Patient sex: F
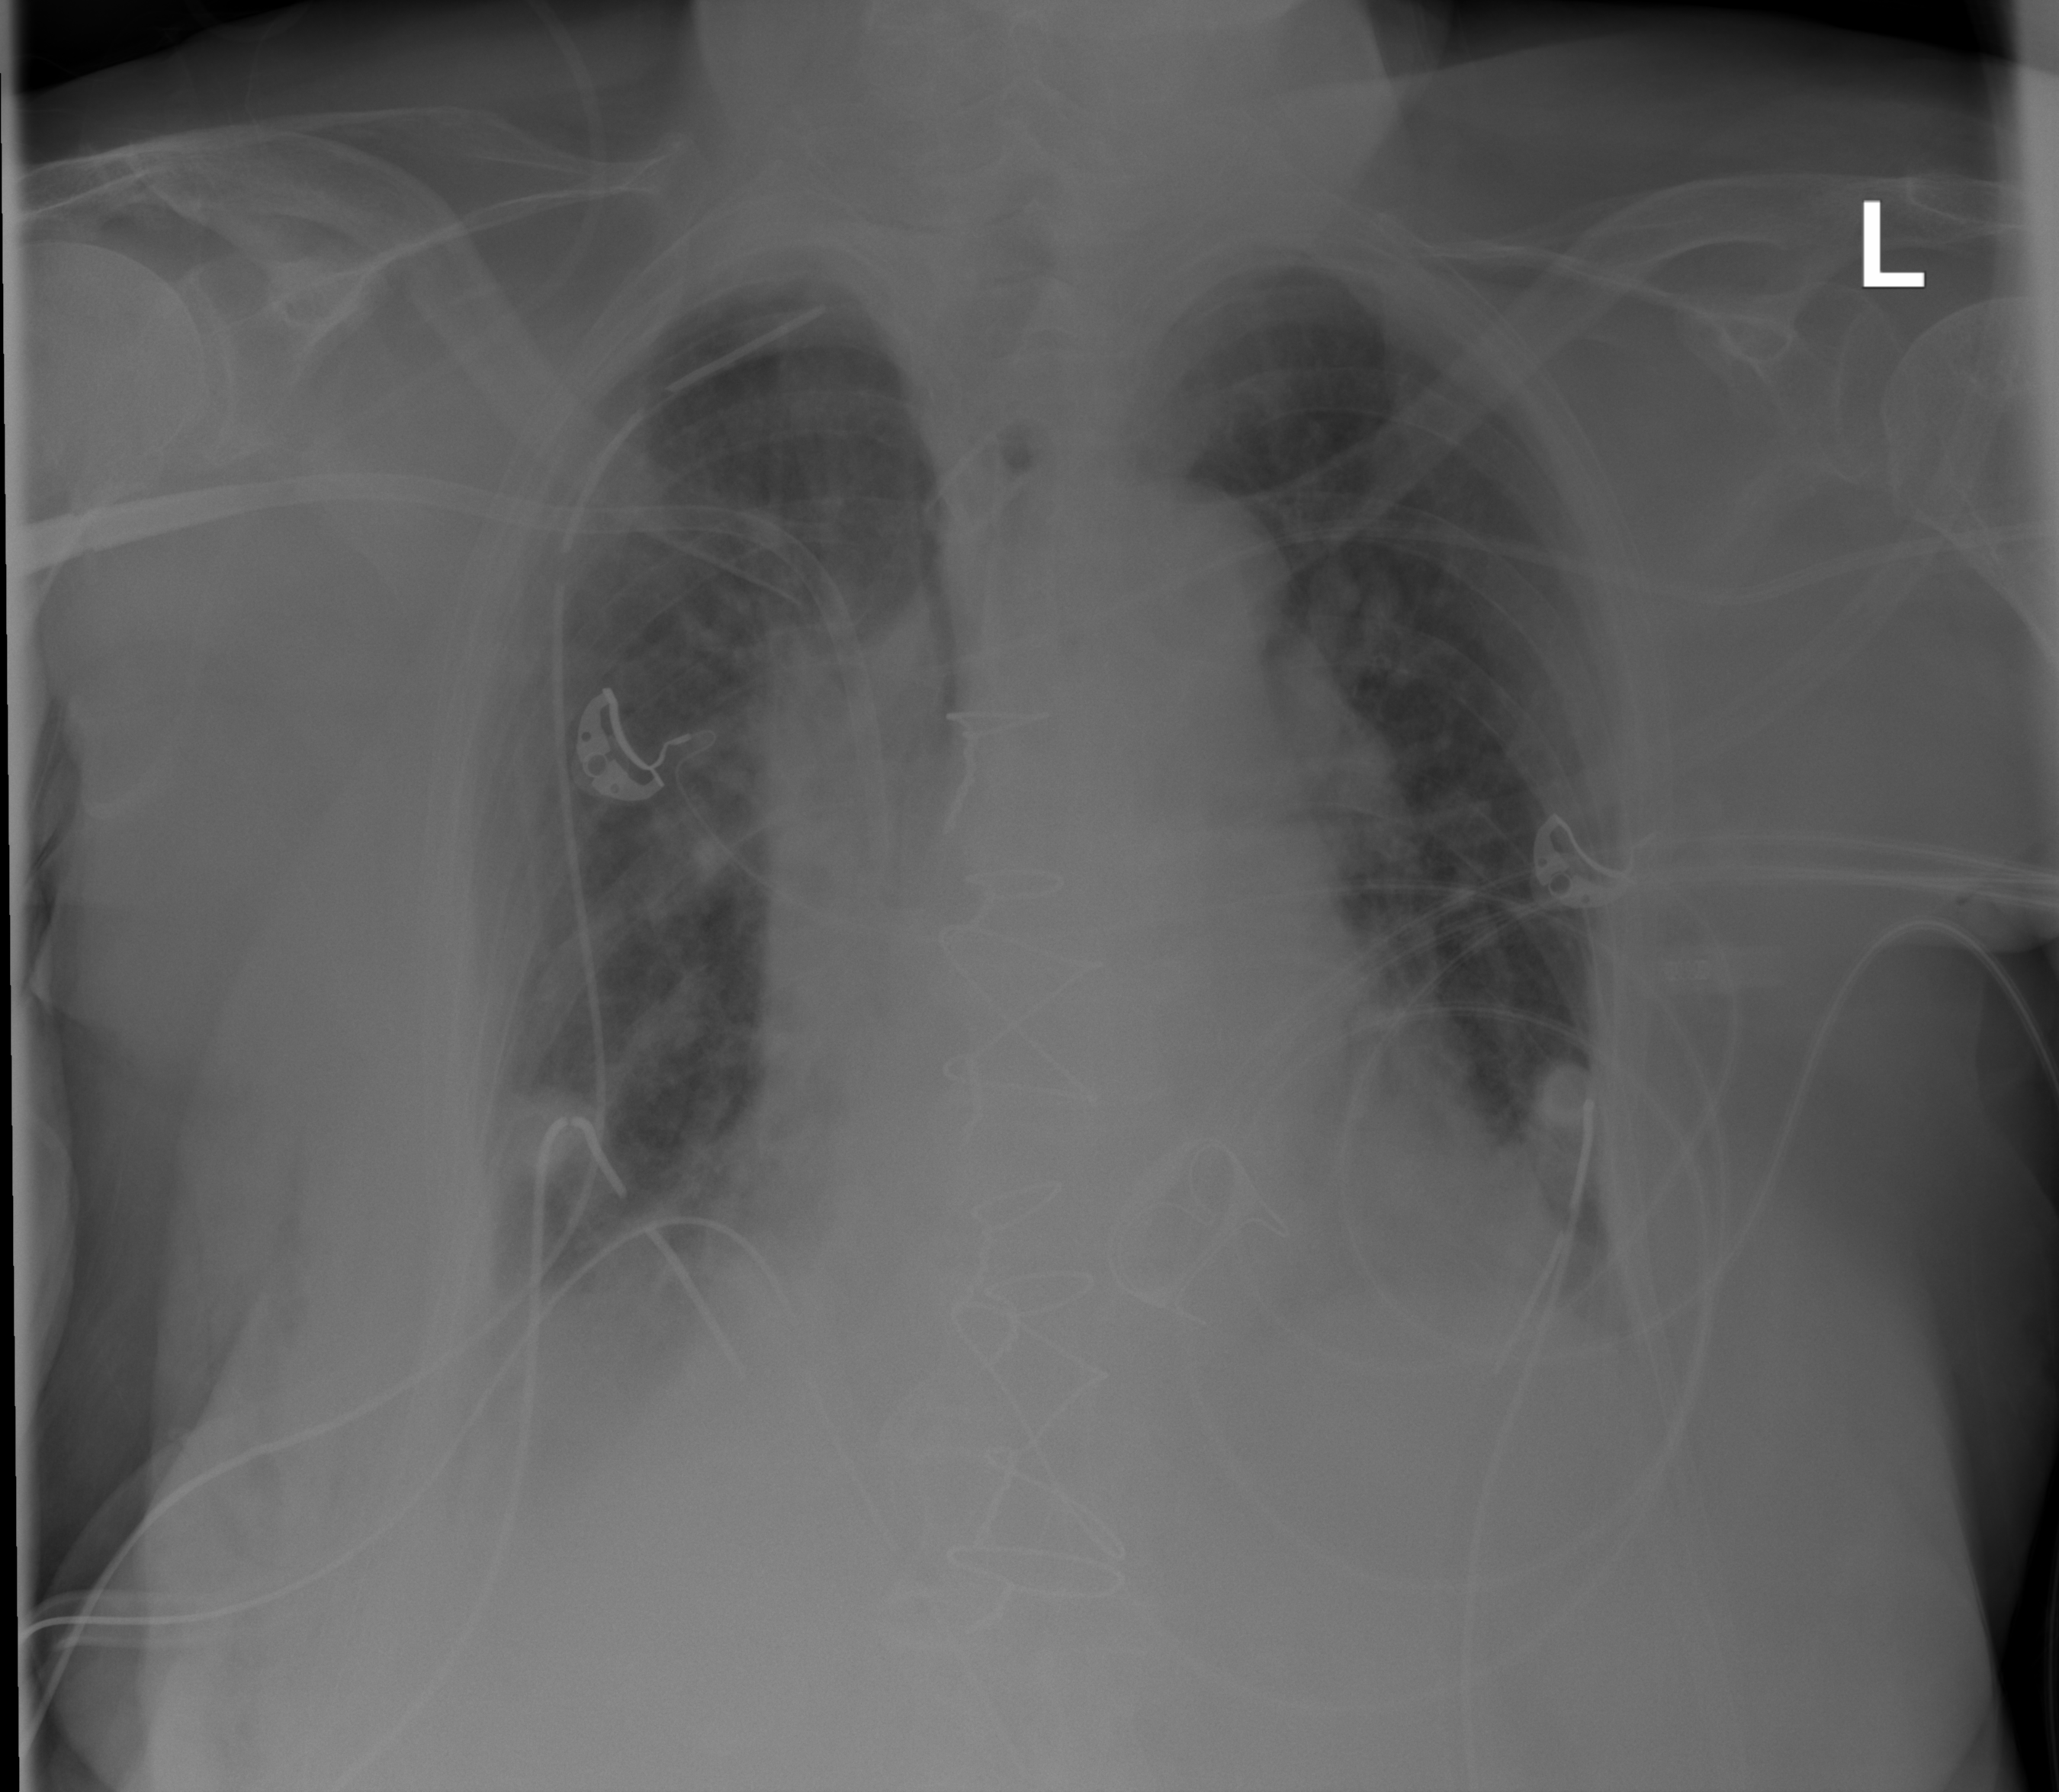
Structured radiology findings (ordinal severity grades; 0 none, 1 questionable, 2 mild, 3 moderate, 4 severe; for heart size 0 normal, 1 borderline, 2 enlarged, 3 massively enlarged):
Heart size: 2
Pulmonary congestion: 2
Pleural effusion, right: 2
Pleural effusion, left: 2
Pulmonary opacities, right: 0
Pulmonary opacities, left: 0
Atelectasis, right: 2
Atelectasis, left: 2